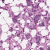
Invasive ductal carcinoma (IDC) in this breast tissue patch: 1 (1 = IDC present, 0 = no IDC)